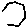
Label: hexagon